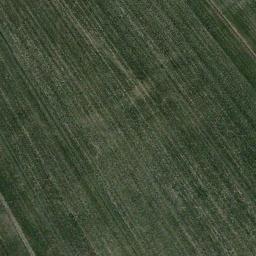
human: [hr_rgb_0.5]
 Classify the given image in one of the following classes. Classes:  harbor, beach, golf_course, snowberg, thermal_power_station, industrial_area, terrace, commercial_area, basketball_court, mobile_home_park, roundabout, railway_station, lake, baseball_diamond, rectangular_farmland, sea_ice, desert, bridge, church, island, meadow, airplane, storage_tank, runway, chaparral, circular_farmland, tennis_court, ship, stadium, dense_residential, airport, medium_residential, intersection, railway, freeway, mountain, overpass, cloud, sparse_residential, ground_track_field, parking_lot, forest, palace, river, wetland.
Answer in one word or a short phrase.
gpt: meadow